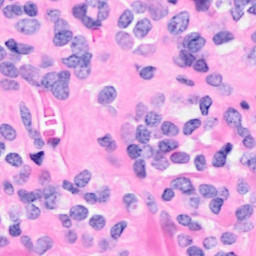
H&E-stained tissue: Breast